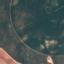
Label: AnnualCrop